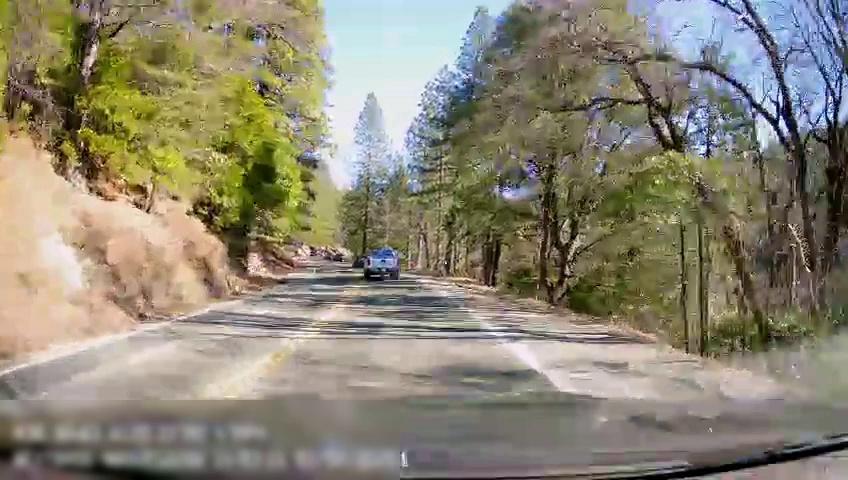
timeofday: Day
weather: Sunny
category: Drivable Space
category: Vehicles | Car
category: Vehicles | Truck
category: Lanes | Opposite Lane
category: Lanes | Opposite Lane
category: Lanes | Current Lane
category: Lanes | Current Lane